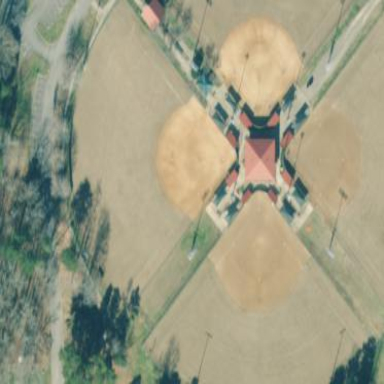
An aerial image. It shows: Baseball pitch for leisure land.